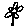
Label: flower